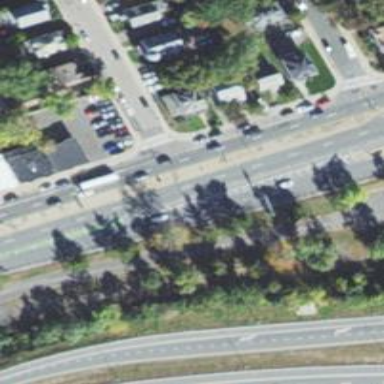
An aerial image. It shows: Marked road crossing.